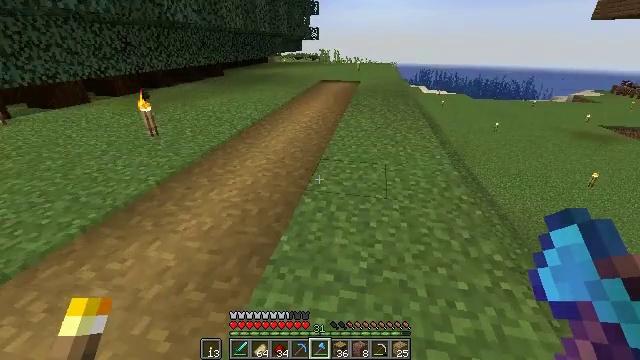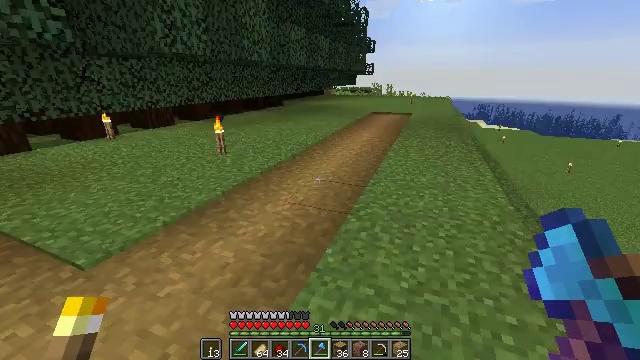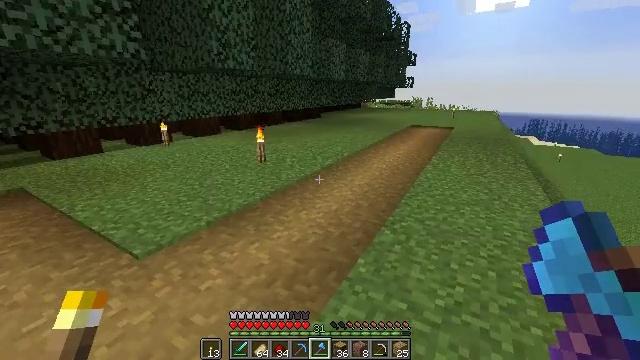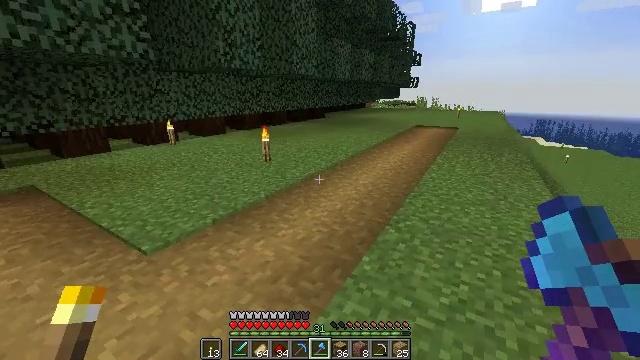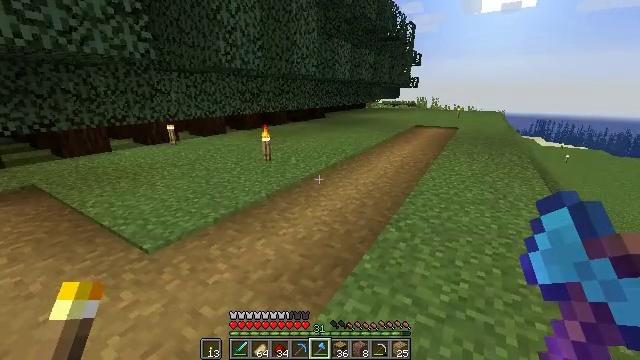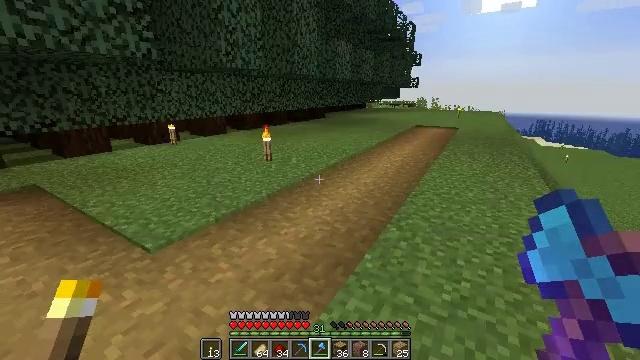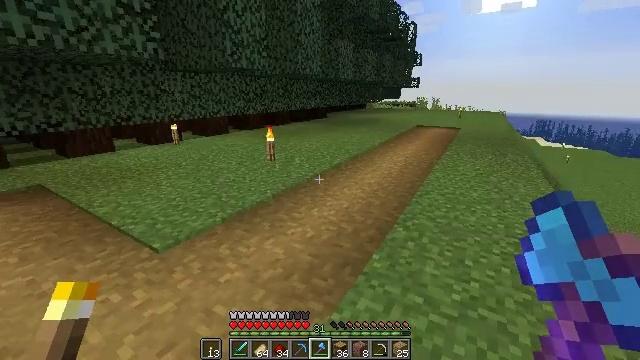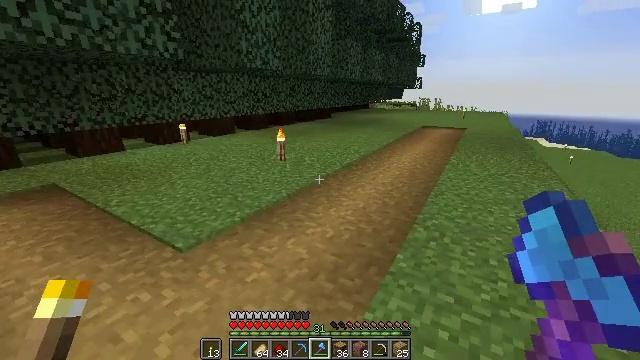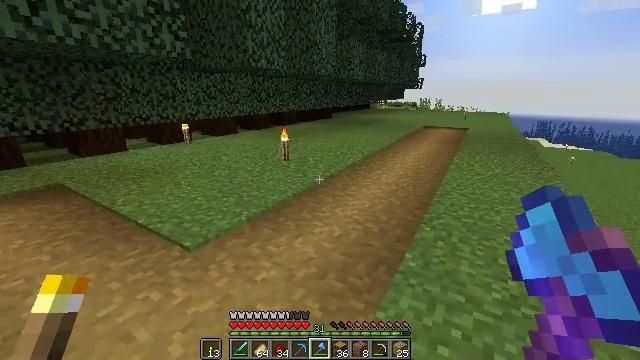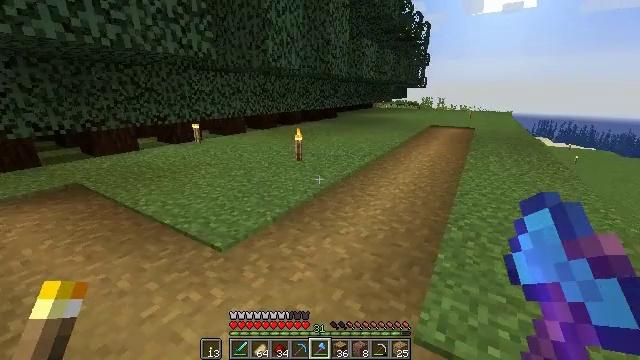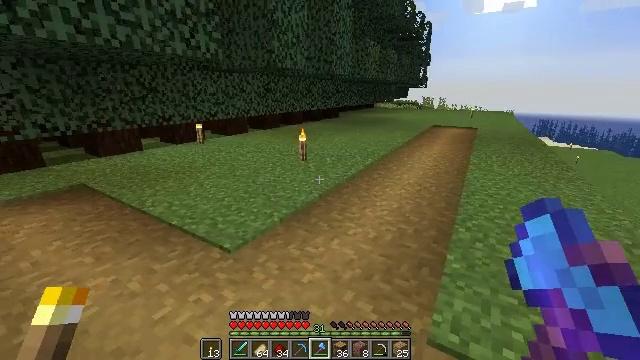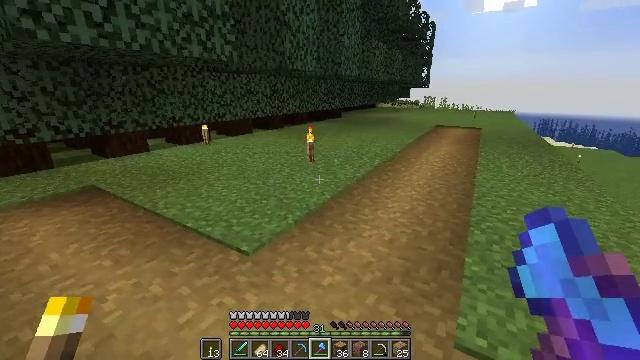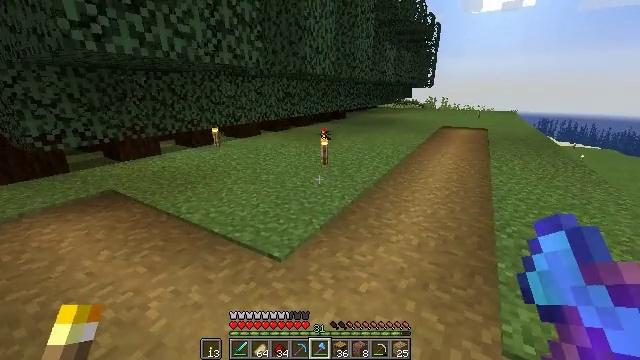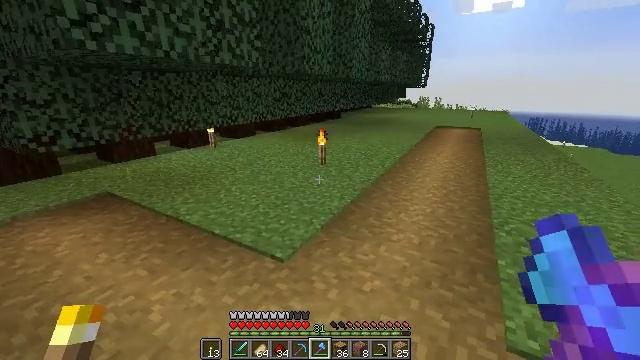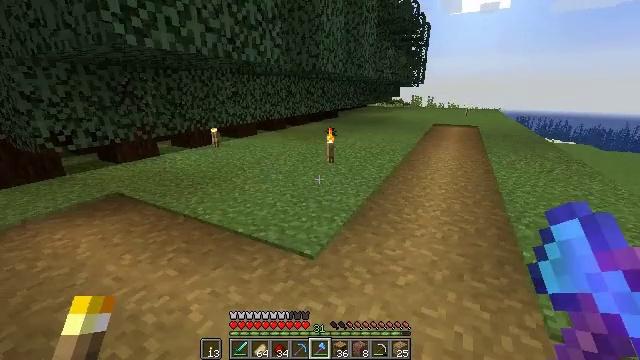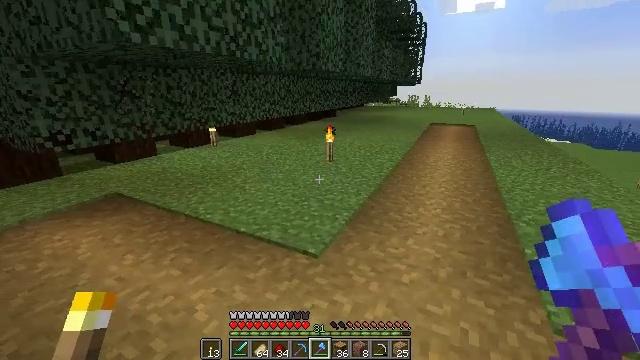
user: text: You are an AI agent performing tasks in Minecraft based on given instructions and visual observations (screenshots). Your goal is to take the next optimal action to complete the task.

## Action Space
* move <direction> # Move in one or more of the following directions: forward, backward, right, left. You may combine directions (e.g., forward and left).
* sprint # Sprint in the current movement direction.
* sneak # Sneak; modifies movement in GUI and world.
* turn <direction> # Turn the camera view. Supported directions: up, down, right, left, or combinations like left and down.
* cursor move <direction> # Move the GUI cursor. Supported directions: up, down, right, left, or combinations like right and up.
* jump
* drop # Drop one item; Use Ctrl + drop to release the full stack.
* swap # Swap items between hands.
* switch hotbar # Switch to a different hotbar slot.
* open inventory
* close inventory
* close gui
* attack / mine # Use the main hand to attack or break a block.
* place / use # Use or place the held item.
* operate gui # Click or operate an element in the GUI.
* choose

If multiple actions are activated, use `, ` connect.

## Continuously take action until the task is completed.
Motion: motion action
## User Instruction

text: Break the grass block.
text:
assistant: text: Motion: turn left and up
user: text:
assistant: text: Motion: turn left and up
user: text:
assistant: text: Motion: no_op
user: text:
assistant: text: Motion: no_op
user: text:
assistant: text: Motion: move left
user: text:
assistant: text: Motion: move left
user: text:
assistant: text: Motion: move left
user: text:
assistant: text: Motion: move left
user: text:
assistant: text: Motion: move left
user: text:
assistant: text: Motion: move left
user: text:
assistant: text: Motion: move left
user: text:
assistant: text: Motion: move left
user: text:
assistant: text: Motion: move left, turn right
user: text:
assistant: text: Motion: move left, turn right
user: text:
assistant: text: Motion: move left
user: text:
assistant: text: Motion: no_op
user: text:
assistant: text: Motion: turn left and down
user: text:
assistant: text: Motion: turn left and down
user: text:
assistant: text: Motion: move forward, turn left
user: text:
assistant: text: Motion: move forward, turn left
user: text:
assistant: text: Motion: move forward, turn left
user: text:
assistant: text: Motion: move forward, turn left
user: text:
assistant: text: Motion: move forward
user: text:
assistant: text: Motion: move forward, sprint
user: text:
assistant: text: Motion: move forward, sprint
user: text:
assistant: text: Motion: move forward, sprint, turn right
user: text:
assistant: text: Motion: move forward
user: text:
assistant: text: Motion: move forward
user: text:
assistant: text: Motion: move forward, sprint
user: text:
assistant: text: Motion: move forward, sprint